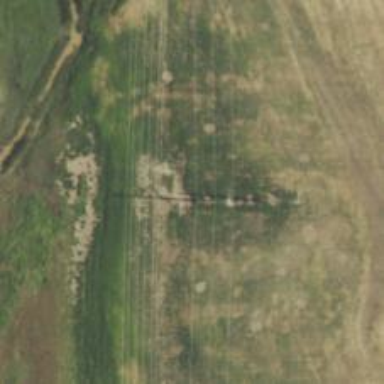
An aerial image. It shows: H-frame designed tower for power lines.